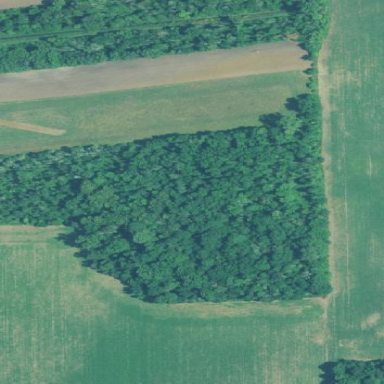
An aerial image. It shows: Beautiful woodland area.